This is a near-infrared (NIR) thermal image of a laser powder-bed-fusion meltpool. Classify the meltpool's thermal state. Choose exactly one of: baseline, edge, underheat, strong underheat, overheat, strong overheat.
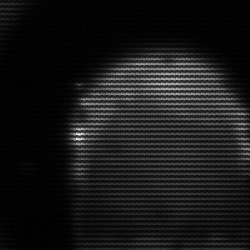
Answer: edge